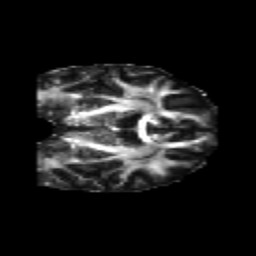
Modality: FA
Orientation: coronal
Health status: healthy
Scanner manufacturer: philips
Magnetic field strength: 3 T
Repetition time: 6.964 s
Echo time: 0.092 s